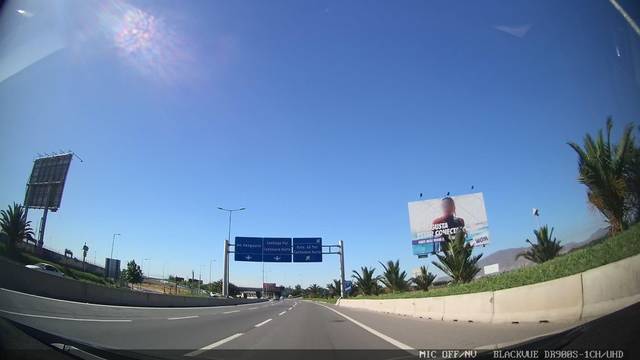
Region: Chile
Coordinates: -33.417, -70.793